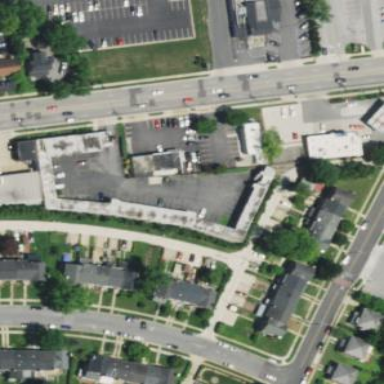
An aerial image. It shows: Building that is motel.